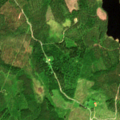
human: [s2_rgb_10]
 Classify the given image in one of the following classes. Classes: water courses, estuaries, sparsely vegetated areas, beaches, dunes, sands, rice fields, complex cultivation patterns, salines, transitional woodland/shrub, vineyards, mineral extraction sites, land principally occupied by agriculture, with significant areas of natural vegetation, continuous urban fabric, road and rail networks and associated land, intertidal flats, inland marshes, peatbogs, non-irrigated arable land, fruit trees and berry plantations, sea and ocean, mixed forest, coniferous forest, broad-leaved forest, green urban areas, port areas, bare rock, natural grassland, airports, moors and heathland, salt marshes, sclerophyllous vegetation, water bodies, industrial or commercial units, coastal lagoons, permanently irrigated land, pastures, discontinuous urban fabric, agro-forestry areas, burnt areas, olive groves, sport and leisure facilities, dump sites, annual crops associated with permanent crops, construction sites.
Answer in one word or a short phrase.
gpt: coniferous forest, mixed forest, transitional woodland/shrub, water bodies